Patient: sex M, age 63
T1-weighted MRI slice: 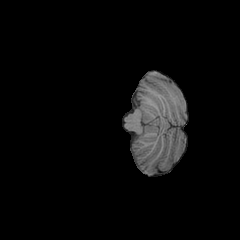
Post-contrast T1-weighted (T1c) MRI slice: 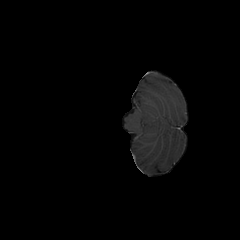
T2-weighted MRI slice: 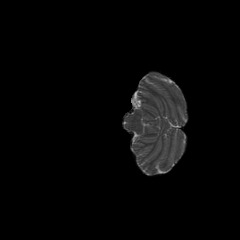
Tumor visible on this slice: no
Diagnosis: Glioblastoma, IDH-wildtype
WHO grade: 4